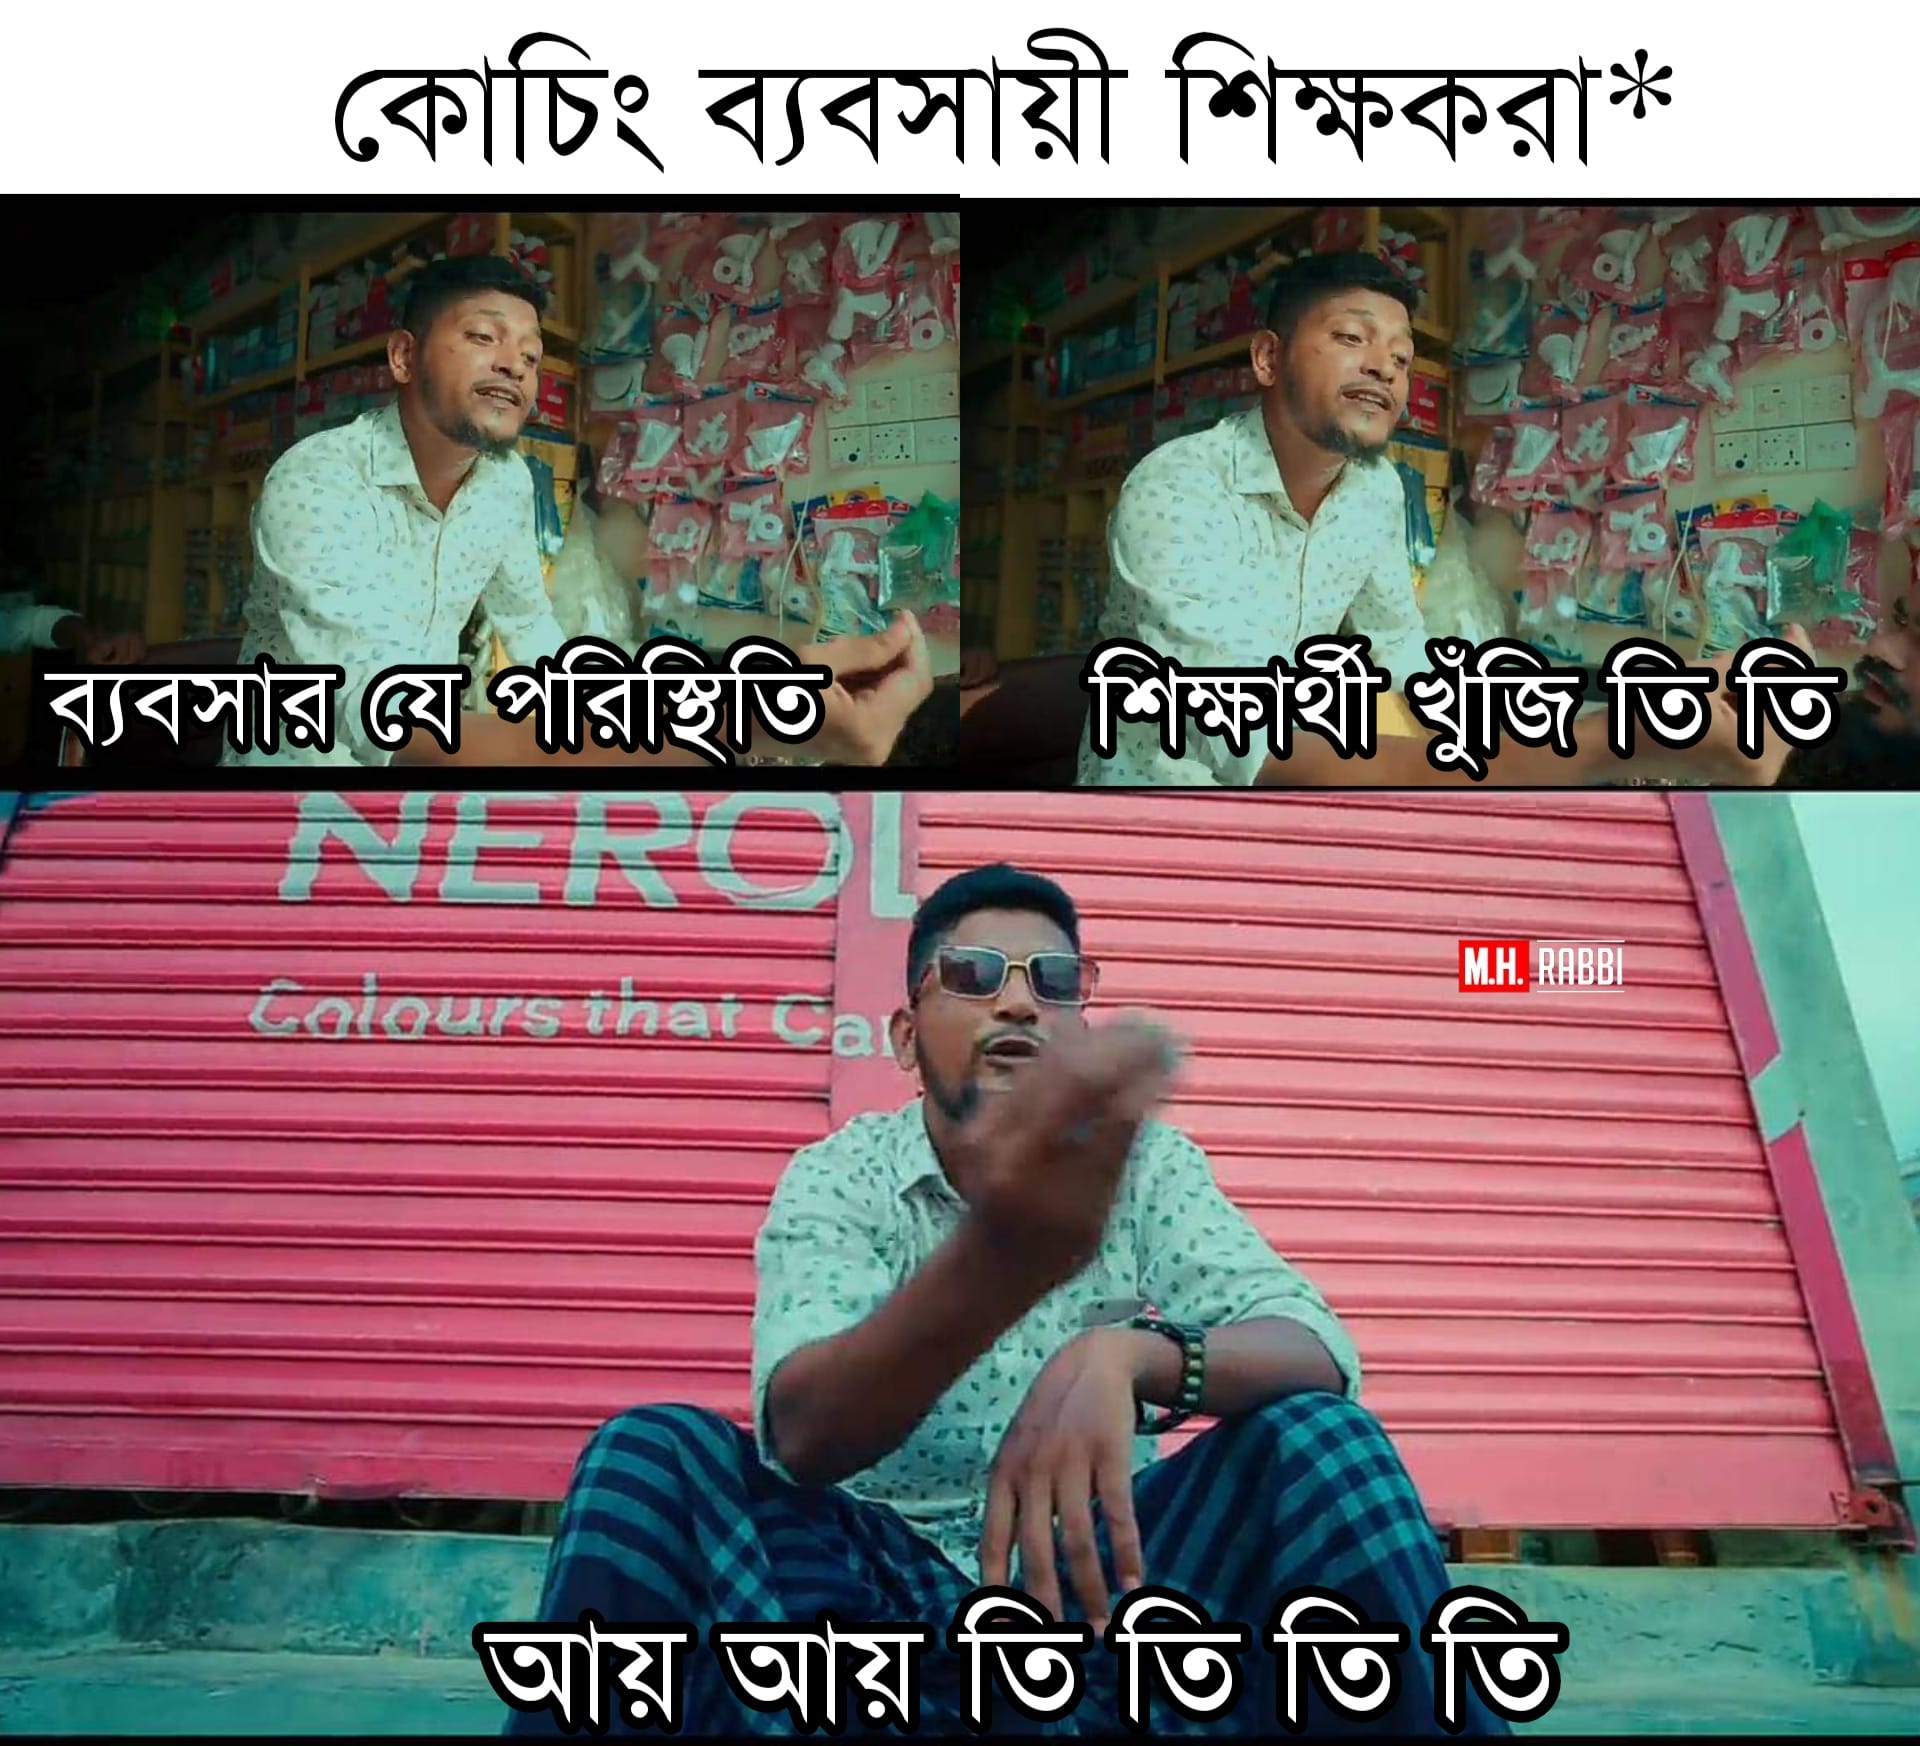
Caption: কোচিং ব্যবসায়ী শিক্ষকরা*  ব্যবসার যে পরিস্থিতি    শিক্ষার্থী খুজি তি তি   আয় আয় তি তি তি তি
Label: non-hate